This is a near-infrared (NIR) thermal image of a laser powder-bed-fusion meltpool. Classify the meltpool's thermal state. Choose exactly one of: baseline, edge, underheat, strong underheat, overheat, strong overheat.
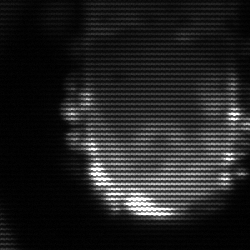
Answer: baseline